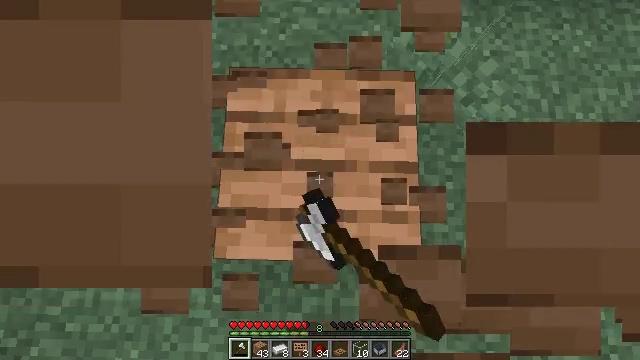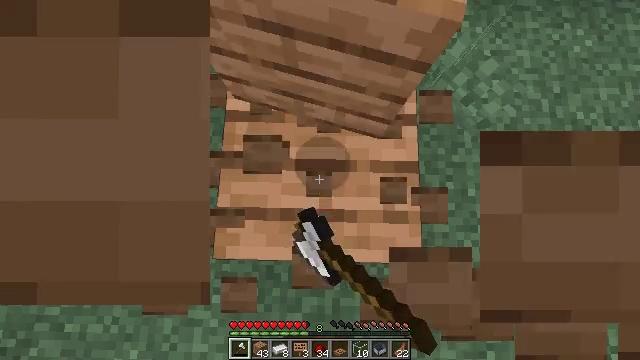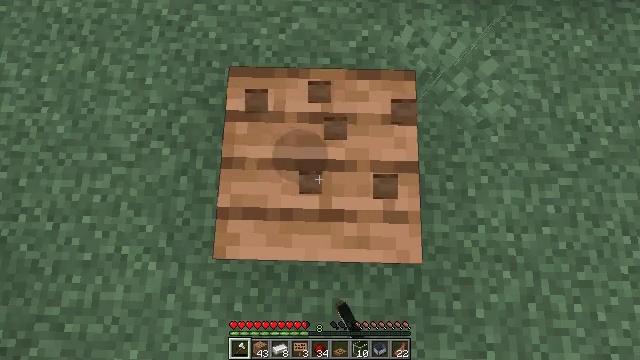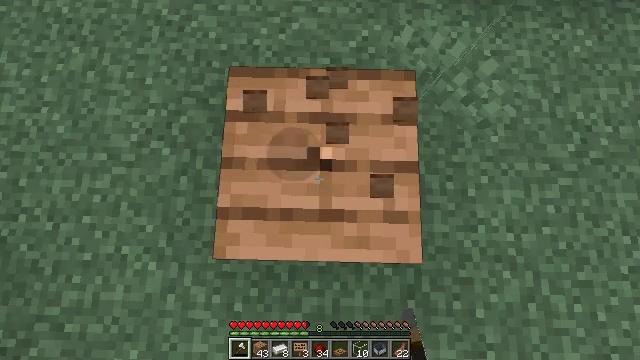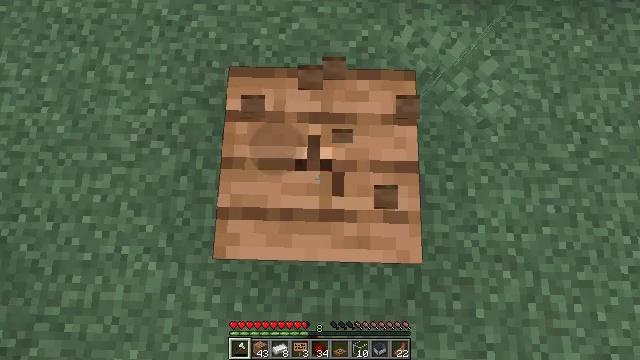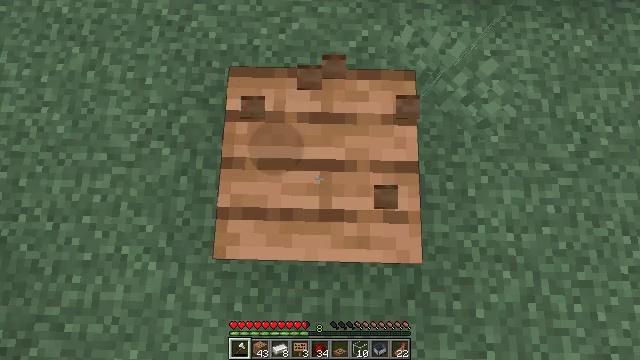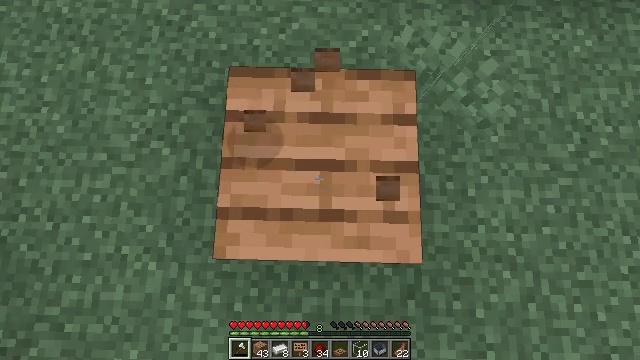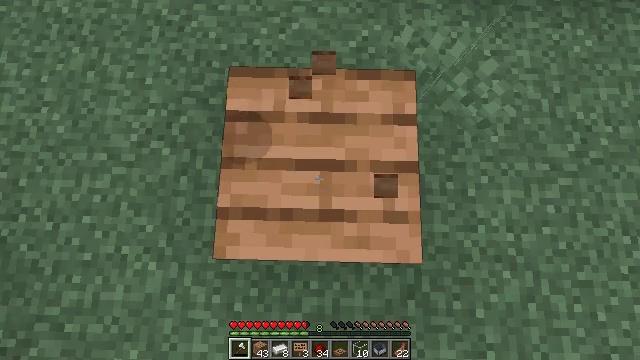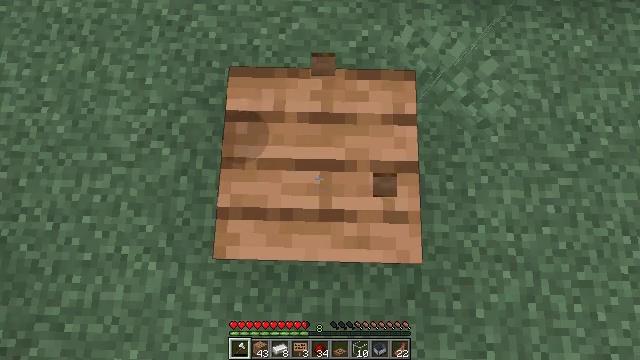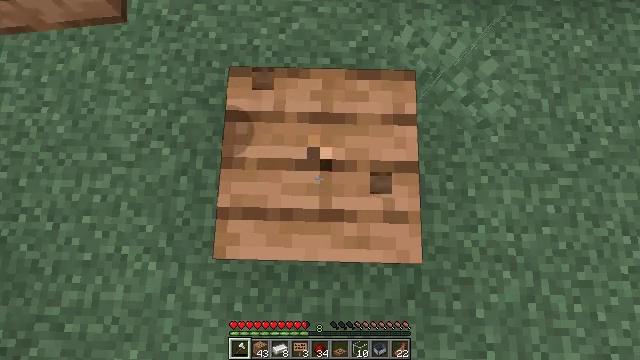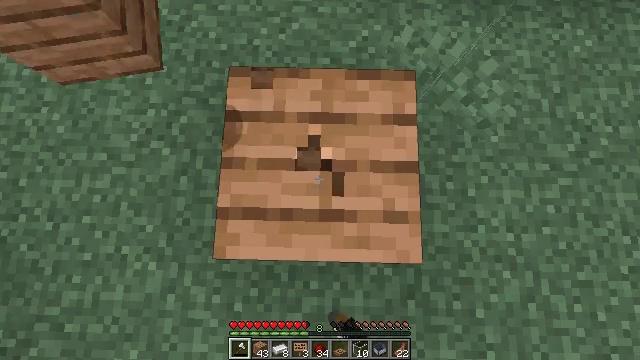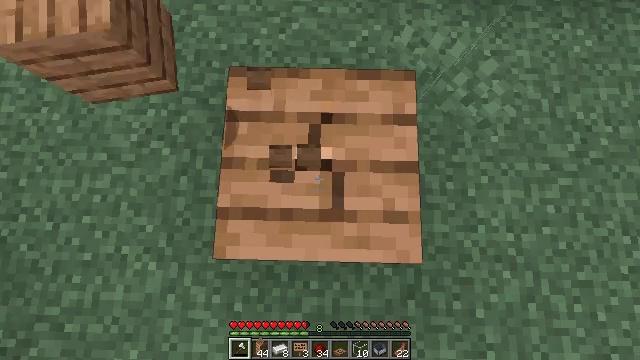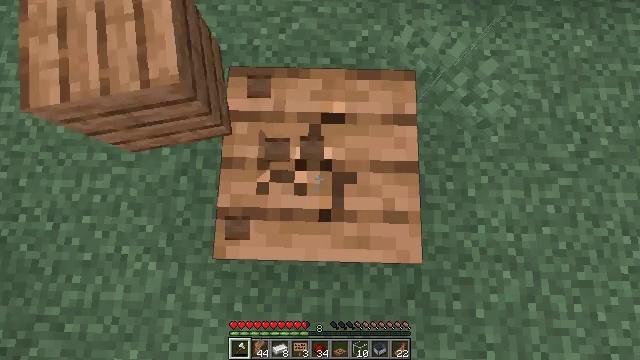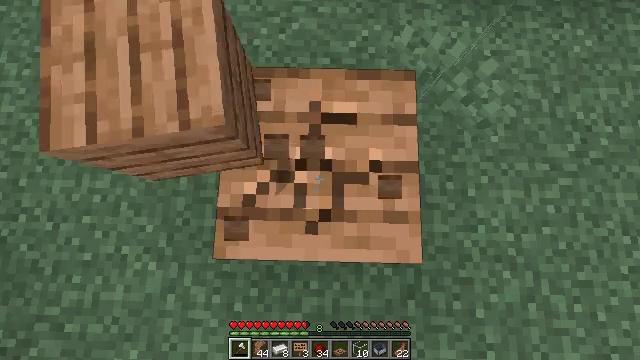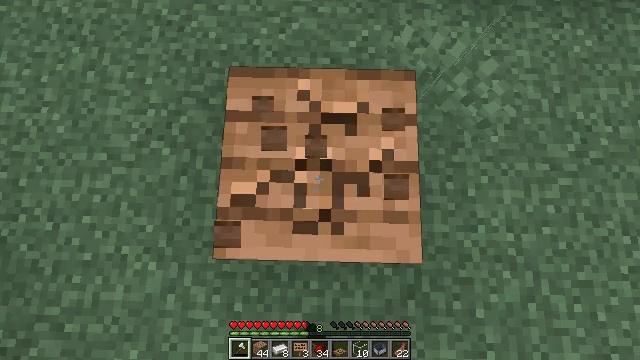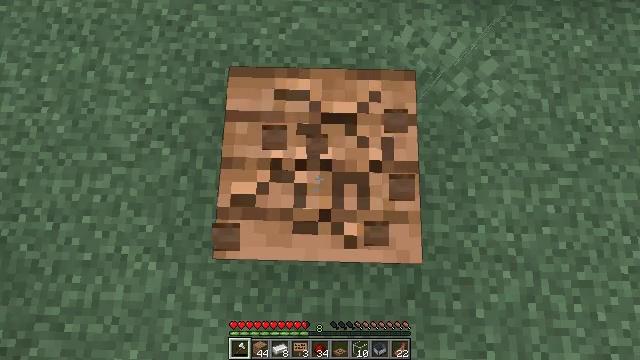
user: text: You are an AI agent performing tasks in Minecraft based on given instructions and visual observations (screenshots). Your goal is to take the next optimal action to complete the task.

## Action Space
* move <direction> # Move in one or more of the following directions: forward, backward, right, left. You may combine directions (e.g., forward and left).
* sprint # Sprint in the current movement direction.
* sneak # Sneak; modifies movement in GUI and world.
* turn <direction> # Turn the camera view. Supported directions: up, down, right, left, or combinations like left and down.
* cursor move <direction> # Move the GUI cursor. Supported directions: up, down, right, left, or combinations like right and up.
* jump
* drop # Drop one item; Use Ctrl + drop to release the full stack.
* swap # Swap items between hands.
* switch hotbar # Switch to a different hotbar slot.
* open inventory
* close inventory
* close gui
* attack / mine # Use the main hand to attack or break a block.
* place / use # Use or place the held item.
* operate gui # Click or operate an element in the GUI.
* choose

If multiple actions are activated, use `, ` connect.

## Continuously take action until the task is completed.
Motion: motion action
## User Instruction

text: Harvest jungle planks from a wall or floor.
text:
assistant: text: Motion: sneak, attack / mine
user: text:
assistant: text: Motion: sneak, attack / mine
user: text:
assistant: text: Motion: sneak, attack / mine
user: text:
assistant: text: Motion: sneak, attack / mine
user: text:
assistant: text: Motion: sneak
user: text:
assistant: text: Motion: sneak
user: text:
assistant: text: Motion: sneak
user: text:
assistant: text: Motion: sneak
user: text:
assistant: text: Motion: sneak, attack / mine
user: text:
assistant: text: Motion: sneak, attack / mine
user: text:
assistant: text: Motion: sneak, attack / mine
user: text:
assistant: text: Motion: sneak, attack / mine
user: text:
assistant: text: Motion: sneak, attack / mine
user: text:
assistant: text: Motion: sneak, attack / mine
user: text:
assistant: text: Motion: sneak, attack / mine
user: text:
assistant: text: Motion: sneak, attack / mine
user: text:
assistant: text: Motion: sneak, attack / mine
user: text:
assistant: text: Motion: sneak, attack / mine
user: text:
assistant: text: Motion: sneak, attack / mine
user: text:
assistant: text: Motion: sneak, attack / mine
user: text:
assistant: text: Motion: sneak, attack / mine
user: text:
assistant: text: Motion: sneak, attack / mine
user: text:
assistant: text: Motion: sneak, attack / mine